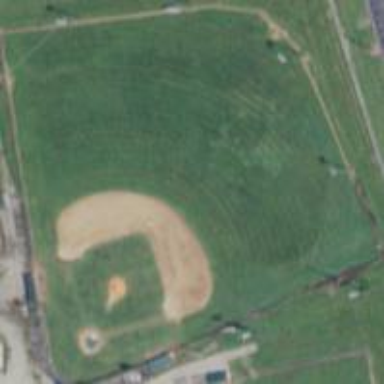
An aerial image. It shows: Baseball pitch for leisure land.